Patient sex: M
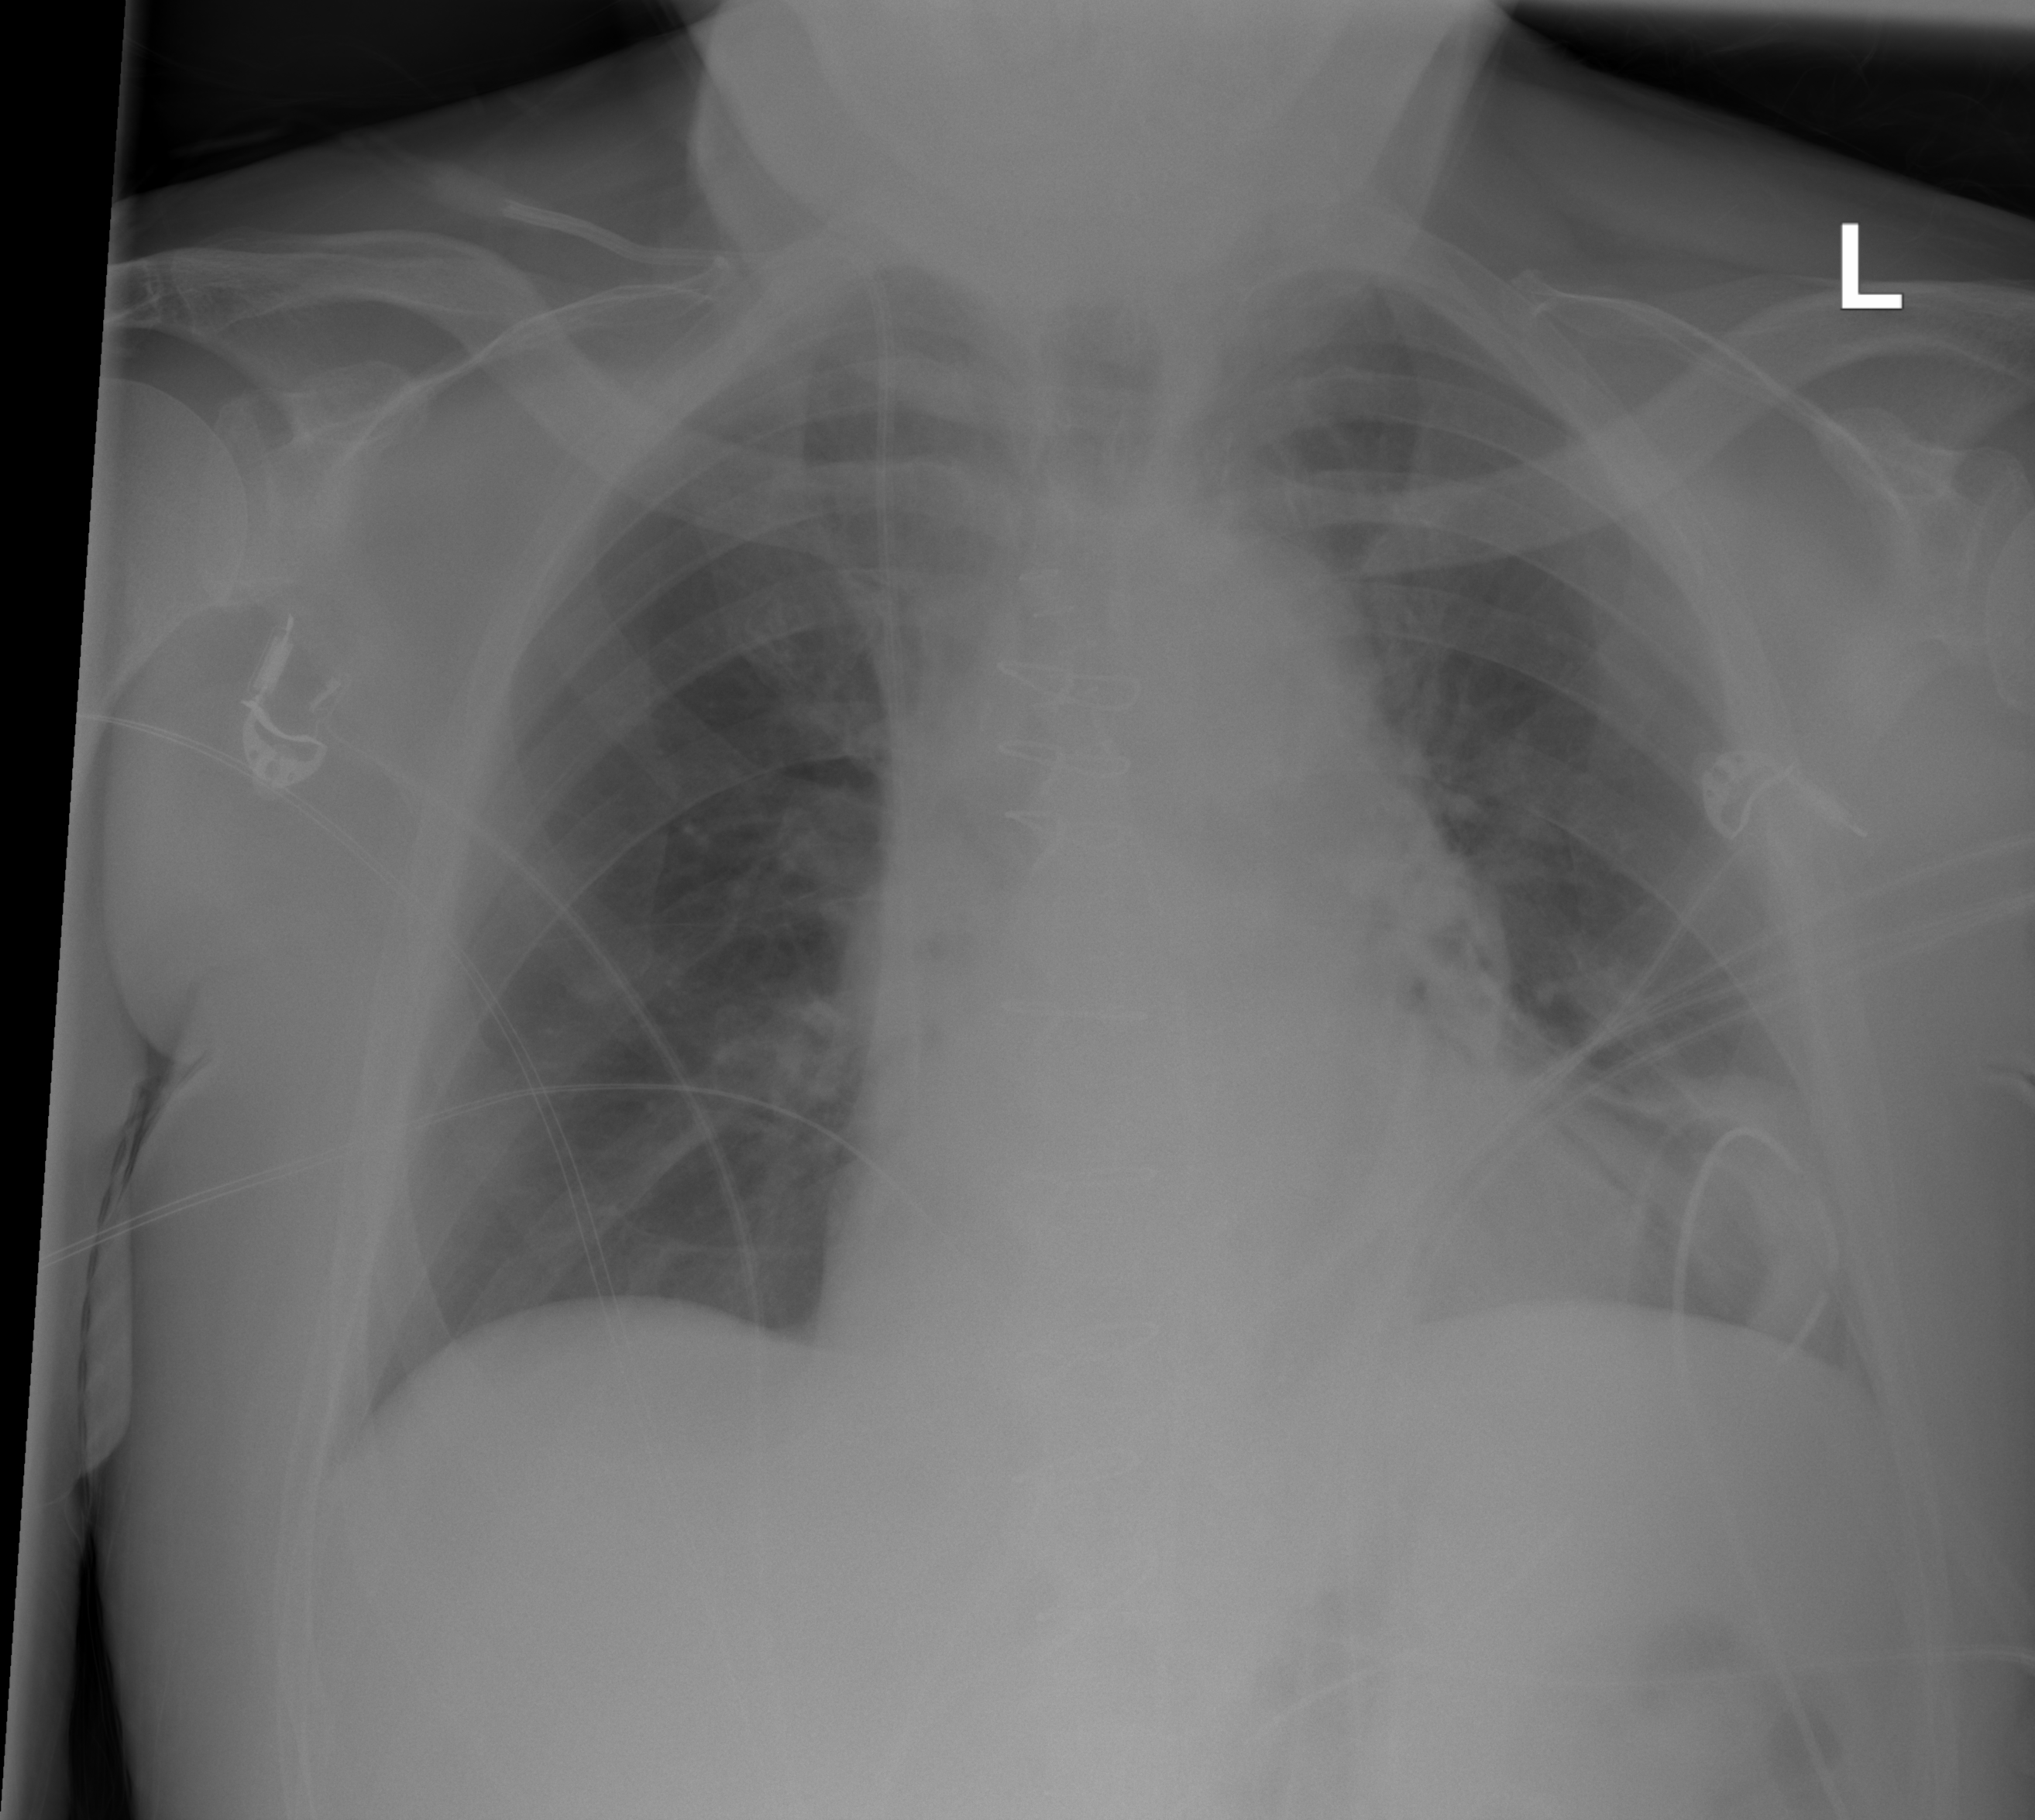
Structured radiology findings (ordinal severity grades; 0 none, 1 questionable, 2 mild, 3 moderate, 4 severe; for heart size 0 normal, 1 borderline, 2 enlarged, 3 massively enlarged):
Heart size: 2
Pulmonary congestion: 0
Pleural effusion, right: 0
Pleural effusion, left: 0
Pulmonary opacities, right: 0
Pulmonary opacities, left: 0
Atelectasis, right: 0
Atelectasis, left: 2